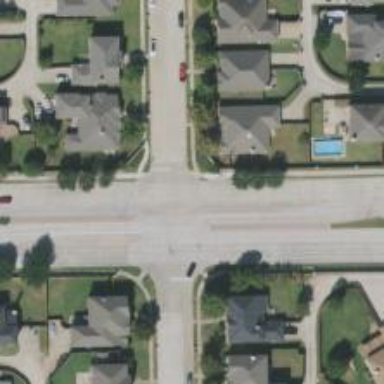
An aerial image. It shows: Secondary road with separate sidewalks.